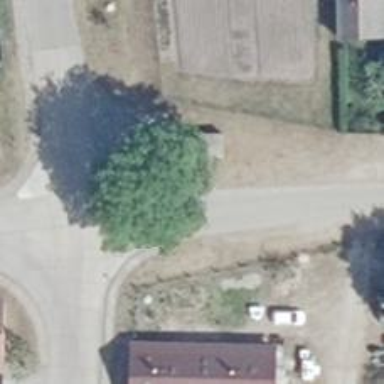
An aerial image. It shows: Emergency access point on the road.